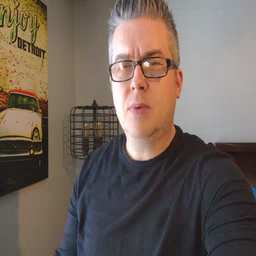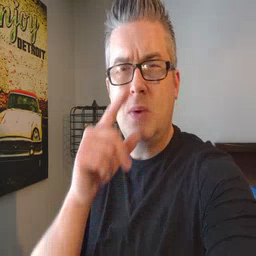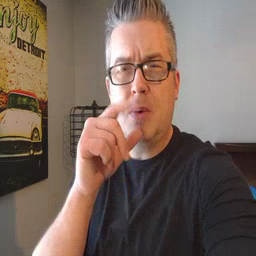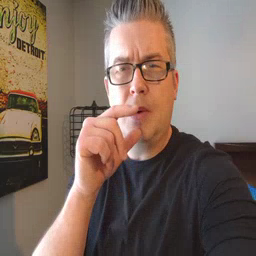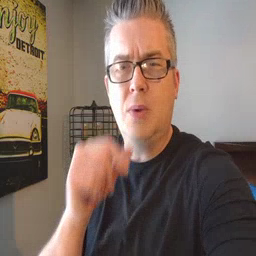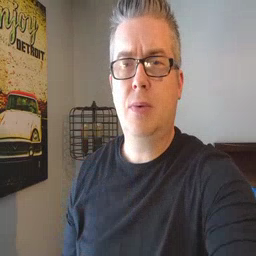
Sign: who